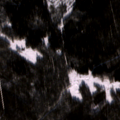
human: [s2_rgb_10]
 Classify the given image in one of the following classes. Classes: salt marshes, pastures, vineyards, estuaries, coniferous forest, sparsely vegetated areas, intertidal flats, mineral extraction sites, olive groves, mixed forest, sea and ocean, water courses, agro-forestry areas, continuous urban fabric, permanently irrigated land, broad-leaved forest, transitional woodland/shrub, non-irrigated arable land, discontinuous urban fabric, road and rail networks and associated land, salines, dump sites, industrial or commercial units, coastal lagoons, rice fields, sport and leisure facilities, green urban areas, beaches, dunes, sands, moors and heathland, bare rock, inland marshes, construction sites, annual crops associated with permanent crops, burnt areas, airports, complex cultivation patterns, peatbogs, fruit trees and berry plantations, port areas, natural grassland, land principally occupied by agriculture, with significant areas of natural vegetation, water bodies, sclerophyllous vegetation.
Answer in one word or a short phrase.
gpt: coniferous forest, mixed forest